Question: I have come across some recent lag spikes in a game I have been developing. It is consistent, happens around the same time. Using the java profiler jvisualvm I have found it occurs at the same time a particular thread seems to restart or something (AWT-EventQueue-0):

Other than that, there is no visible cause, not in heap usage, processor use, memory space, or method uses. It will sometimes cause a 'ConcurrentModificationException' when drawing my array of objects, but this should only happen with substantial lag, and my game is hardly intensive.
I don't recall performing any recent changes to the project, however I have carried out the following recently:
- - -
I am running Eclipse Indigo-service-1 on 32 bit XP. My processors are barely used.
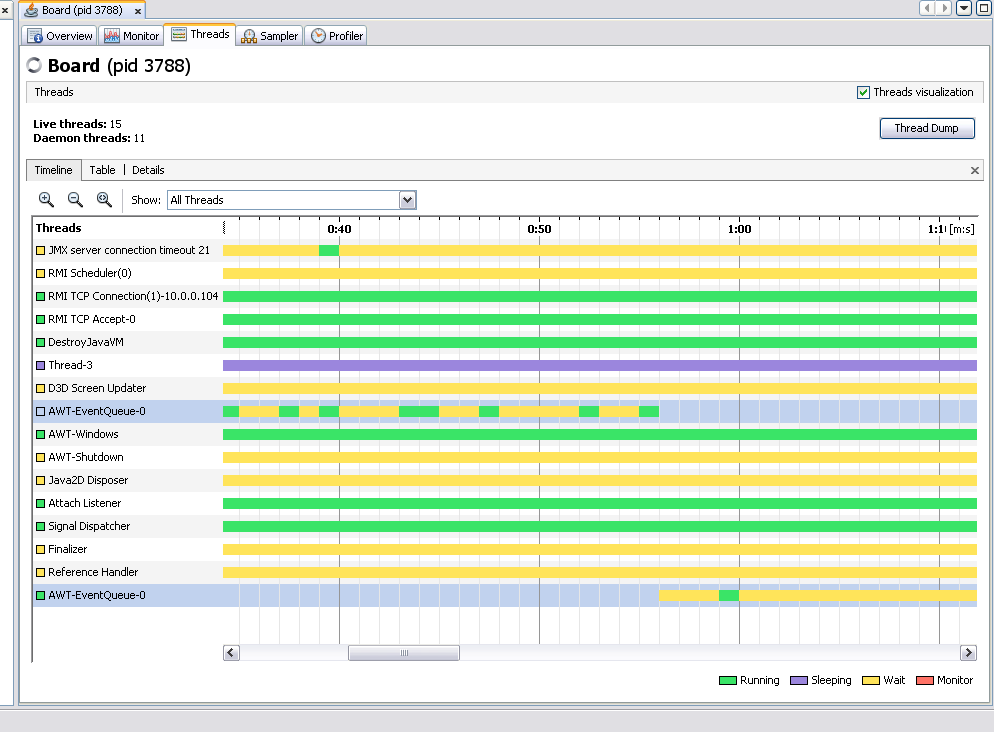
Answer: It seems you are doing on the Event Dispatch Thread (EDT). AWT-Event-Queue-0 looks to be the EDT. Additionally, your last comment says
> ...it seems the lag spike only occurs when I draw my game board to an image first rather than directly to the component.
You'll need to push some of your computations to other threads, and it sounds like drawing the game board is a good choice for this. Also, any AI you may have.
Your keyboard & mouse handlers run on the EDT, and the graphics updates need to too. But you can pre-render to an image (like you are currently doing) outside the EDT. And you can send the keyboard & mouse events to another thread via a BlockingQueue.
One other thing you could do is decouple your game-update rate from your frame-update rate.
But without any details, I can't give much more advice.
: (just read your bit about 'ConcurrentModificationException')
This can be caused by two different things:
1. you are updating a collection (like your ArrayList) in a different thread from the one you are reading it in; or
2. you are iterating through said collection and updating it in the loop.
Point 2 is easy to fix; but I'm afraid I can't teach thread safety in such a short amount of space.